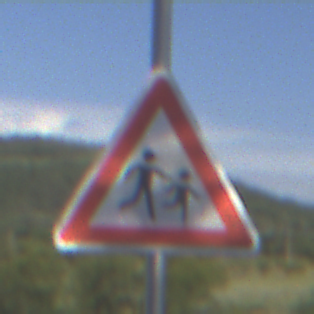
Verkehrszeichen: KinderLinks
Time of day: MorningAfternoon
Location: Outdoor (RoadRail)
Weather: PartlyCloudy
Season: NotSpecified
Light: Natural